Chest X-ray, PA view. Patient: 30 years old, sex F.
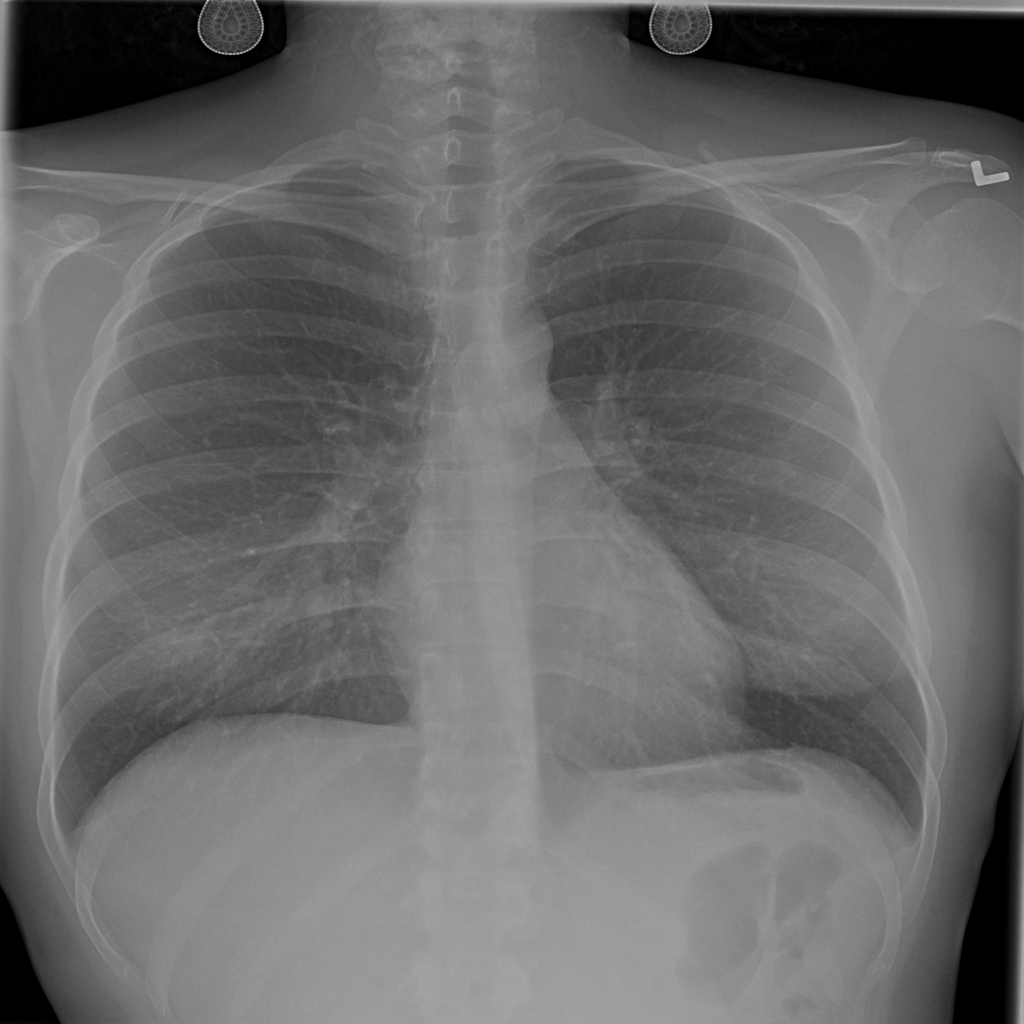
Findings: No Finding